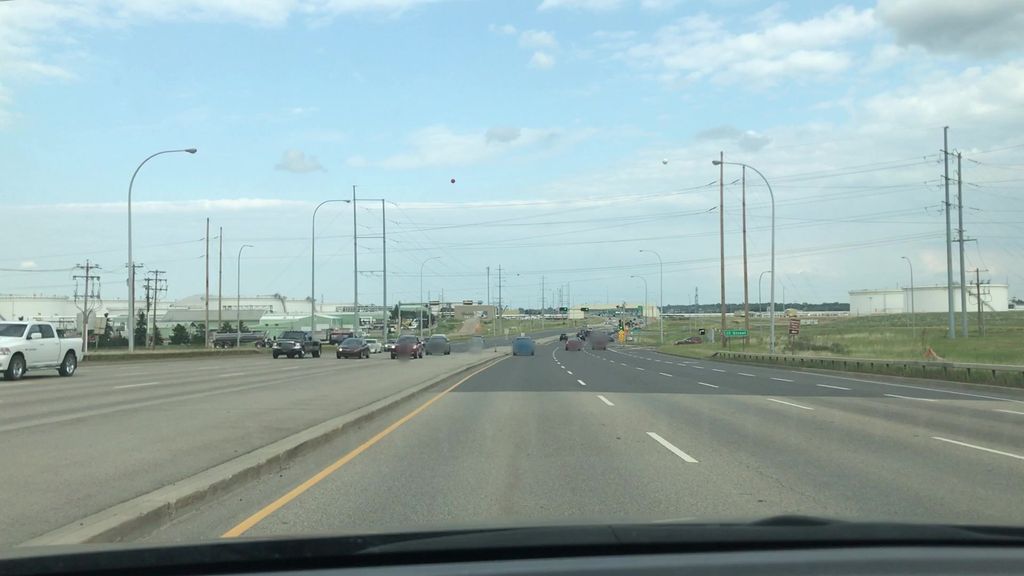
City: edmonton